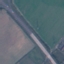
Land use / land cover class: Highway